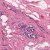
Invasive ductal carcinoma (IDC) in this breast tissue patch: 0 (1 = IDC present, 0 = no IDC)